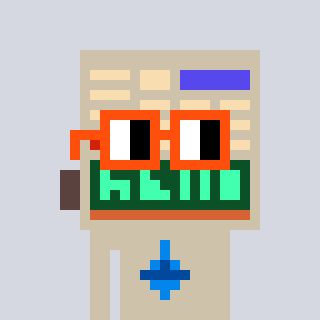
a pixel art character with square orange glasses, a calculator-shaped head and a bege-colored body on a cool background